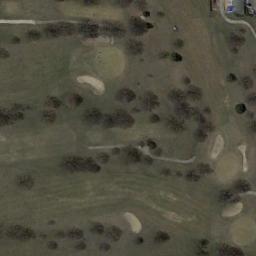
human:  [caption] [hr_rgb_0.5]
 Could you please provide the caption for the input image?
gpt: There are a few bunkers and several paths on the large lawn on the golf course, And many withered trees and a building .

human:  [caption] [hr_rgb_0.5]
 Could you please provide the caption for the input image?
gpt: The golf course has some putting greens, Fairways, Barrier trees and sandpits and some barrier trees are on both sides of the fairways .

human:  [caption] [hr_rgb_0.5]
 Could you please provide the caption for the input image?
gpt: Numerous trees are beside the golf course .

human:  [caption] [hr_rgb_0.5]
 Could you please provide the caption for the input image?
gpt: There are two parallel paths from top left to bottom right .

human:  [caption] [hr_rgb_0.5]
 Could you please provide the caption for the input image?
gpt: There are many bushes and some bunkers on the golf course .